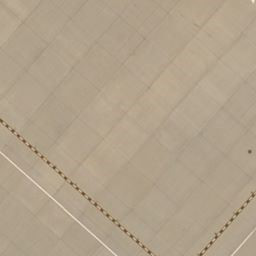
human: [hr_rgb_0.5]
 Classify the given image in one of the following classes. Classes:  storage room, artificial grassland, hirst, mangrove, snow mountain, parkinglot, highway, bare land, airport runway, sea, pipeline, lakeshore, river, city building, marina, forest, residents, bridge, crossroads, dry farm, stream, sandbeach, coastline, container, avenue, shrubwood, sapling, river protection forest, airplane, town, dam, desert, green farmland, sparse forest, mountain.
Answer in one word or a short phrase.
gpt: airport runway